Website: bh-photo
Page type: customer-info-address
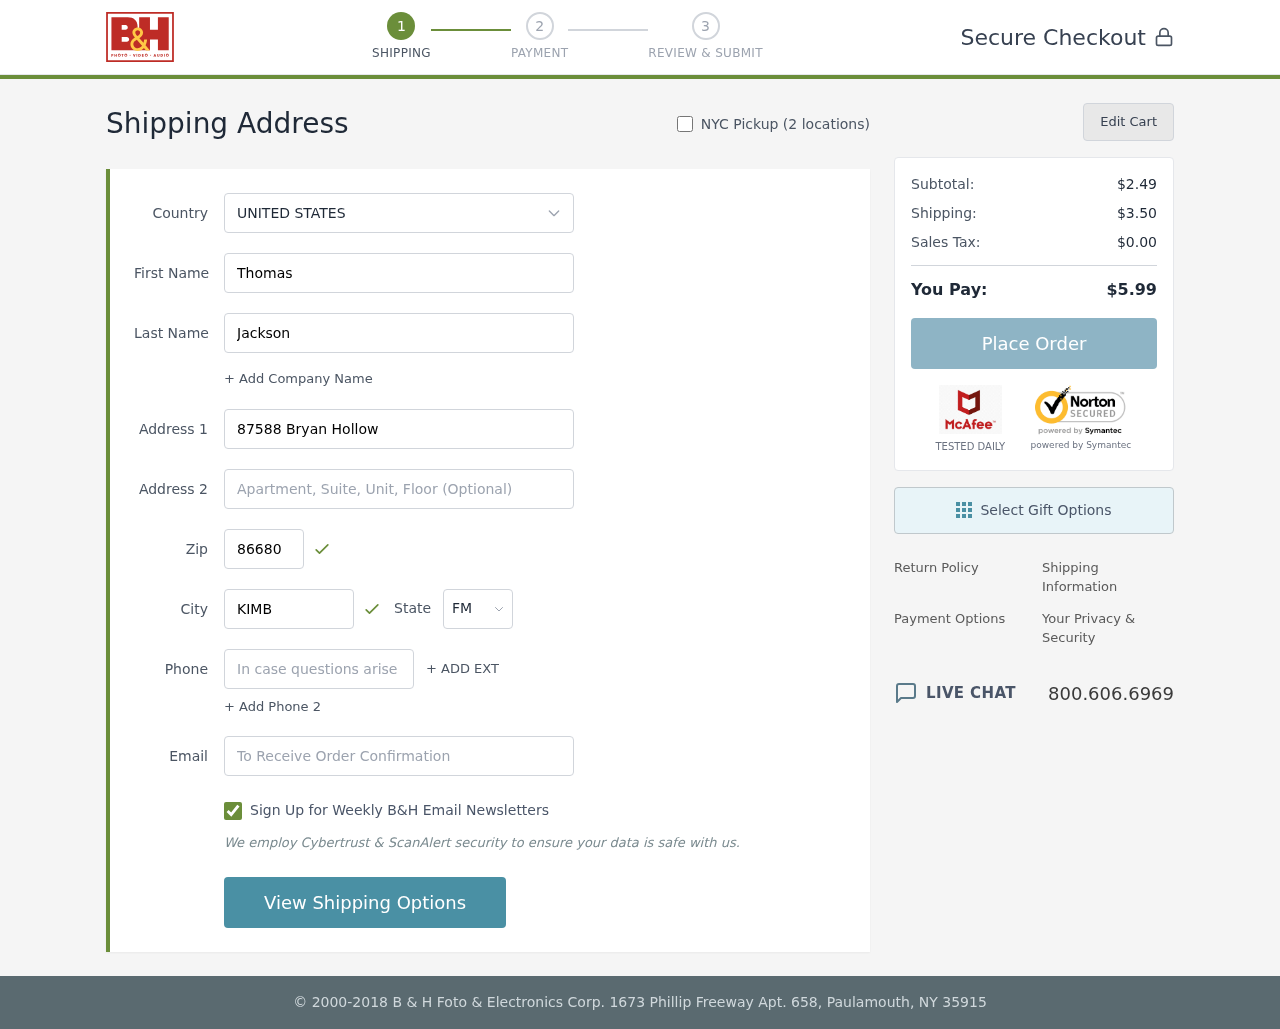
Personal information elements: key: PII_CITY
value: Kimberlyberg
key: PII_COUNTRY
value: United States
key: PII_EMAIL
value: thomasjackson@yahoo.com
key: PII_FIRSTNAME
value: Thomas
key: PII_LASTNAME
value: Jackson
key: PII_PHONE
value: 8083957088
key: PII_POSTCODE
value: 86680
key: PII_STATE_ABBR
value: FM
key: PII_STREET
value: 87588 Bryan Hollow
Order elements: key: ORDER_SUBTOTAL
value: $2.49
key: ORDER_SHIPPING_COST
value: $3.50
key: ORDER_TAX
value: $0.00
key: ORDER_TOTAL
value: $5.99